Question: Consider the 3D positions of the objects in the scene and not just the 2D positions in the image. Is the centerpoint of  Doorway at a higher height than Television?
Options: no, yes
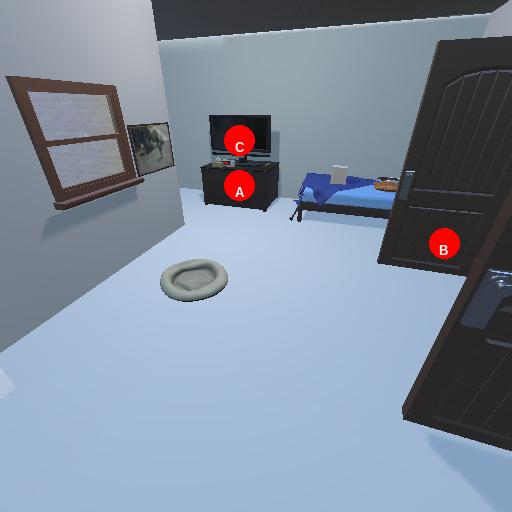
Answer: no